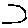
Label: hexagon